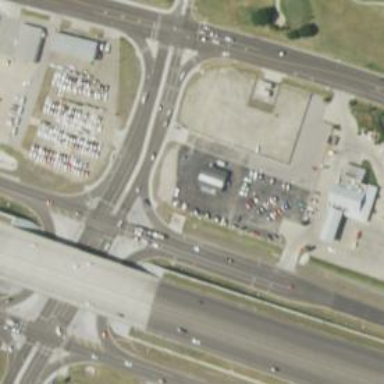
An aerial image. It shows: Secondary link road.